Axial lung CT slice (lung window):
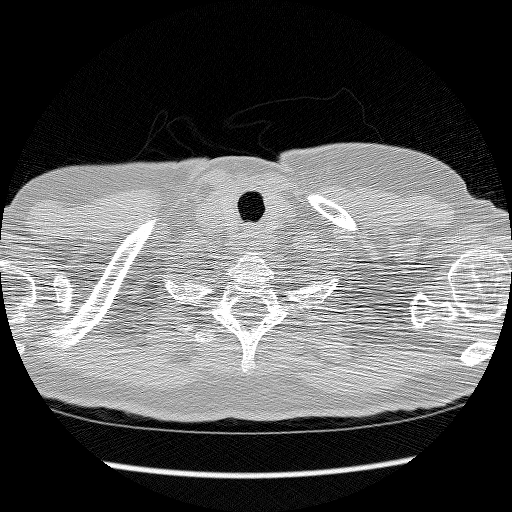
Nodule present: no